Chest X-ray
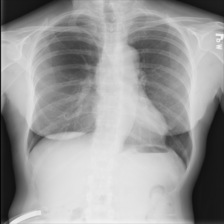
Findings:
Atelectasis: negative
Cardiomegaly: negative
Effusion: negative
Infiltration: negative
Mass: negative
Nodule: negative
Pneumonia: negative
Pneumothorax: negative
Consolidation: negative
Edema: negative
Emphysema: negative
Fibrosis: negative
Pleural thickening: negative
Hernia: negative